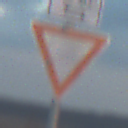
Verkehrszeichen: VorfahrtGewaehren
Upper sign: RichtungsangabeDurchPfeile9
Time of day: SunriseSunset
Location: Outdoor (Beach)
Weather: PartlyCloudy
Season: NotSpecified
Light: Natural